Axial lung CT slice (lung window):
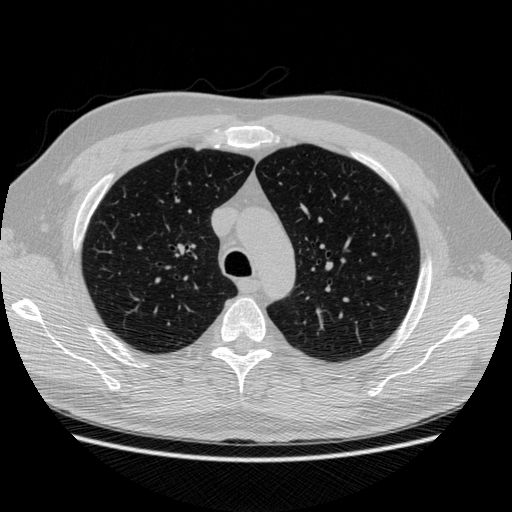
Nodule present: no